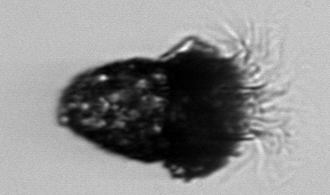
Label: Stenosemella_pacifica